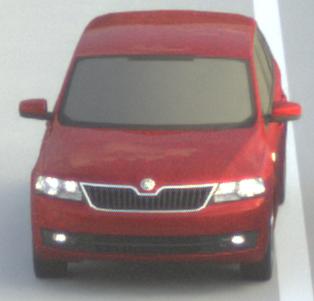
Make: Skoda
Model: Rapid Spaceback 1.2 TSI
Detailed model: Rapid Spaceback
Model produced from: 2013/10
Model produced until: 2015/04
Doors: 5
Color: red
Road condition: dry road
Daytime: morning or afternoon
Contrast: medium contrast